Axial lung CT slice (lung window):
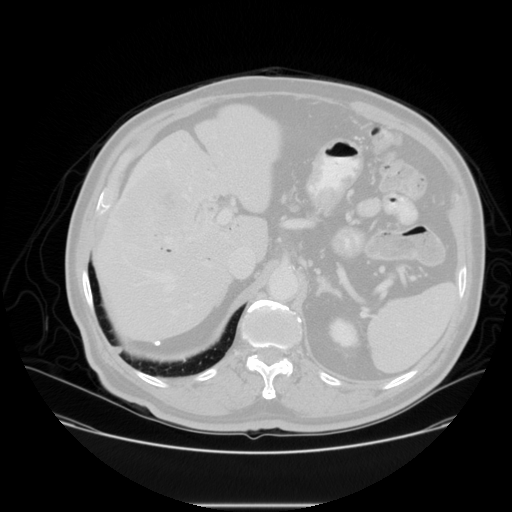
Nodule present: no